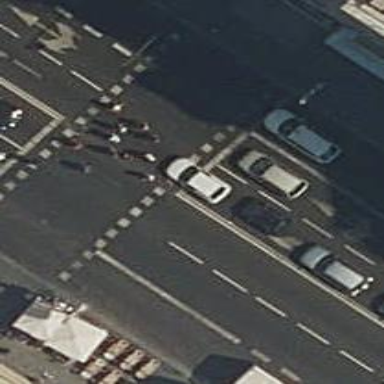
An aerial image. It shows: Road with traffic signals.